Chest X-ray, AP view. Patient: 21 years old, sex M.
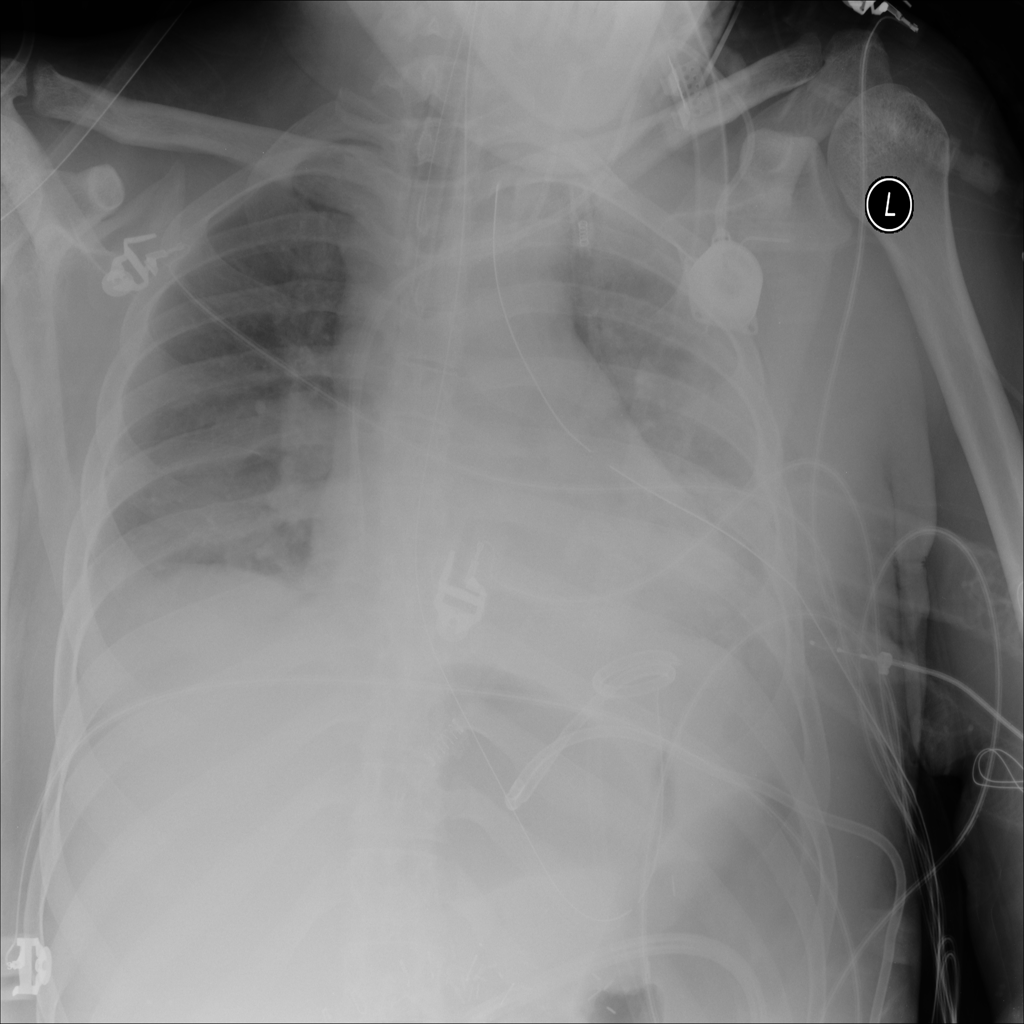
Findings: Atelectasis